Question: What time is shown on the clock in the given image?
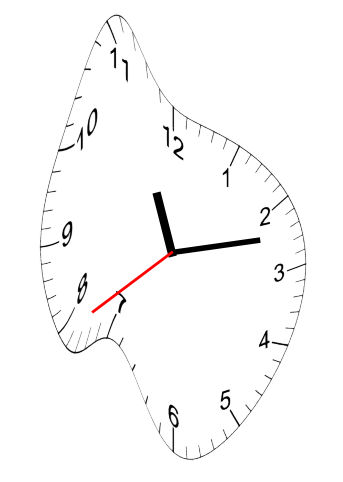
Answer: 11:12:39